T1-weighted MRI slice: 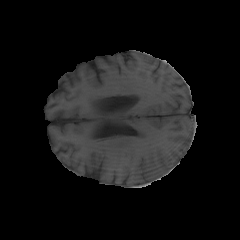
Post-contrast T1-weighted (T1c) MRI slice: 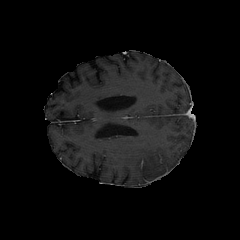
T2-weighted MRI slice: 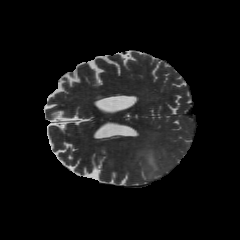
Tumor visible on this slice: yes